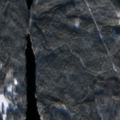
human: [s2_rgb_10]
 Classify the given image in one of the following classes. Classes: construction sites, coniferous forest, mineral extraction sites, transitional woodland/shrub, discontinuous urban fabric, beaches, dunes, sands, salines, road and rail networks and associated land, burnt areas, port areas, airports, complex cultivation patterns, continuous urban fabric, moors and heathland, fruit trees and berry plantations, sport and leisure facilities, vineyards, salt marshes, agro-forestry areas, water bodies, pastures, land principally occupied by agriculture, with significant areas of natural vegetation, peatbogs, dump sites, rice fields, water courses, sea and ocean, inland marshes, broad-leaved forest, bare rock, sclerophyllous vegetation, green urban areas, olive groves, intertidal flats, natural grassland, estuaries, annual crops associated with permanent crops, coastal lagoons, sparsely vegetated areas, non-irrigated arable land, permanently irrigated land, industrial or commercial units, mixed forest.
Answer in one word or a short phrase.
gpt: coniferous forest, mixed forest, water bodies